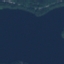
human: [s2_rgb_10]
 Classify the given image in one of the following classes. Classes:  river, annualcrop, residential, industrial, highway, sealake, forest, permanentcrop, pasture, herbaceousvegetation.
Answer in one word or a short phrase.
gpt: SeaLake